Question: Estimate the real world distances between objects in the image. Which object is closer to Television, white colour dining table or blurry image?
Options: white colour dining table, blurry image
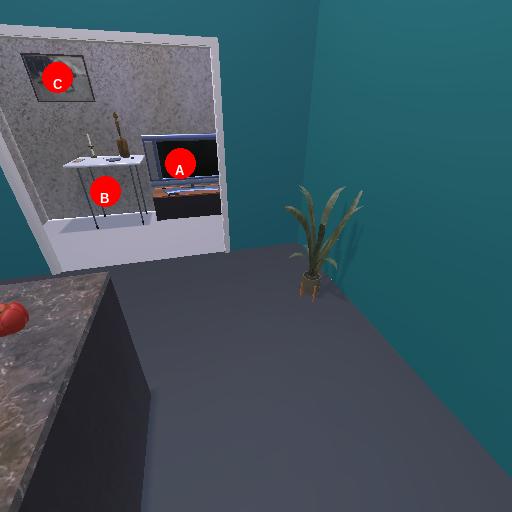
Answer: white colour dining table